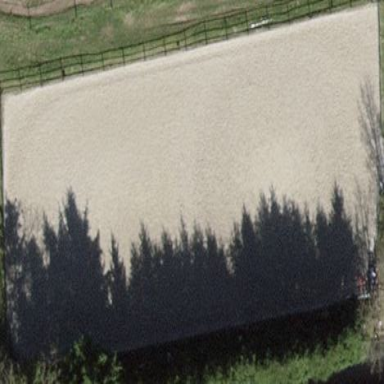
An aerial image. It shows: Equestrian pitch for leisure land use.